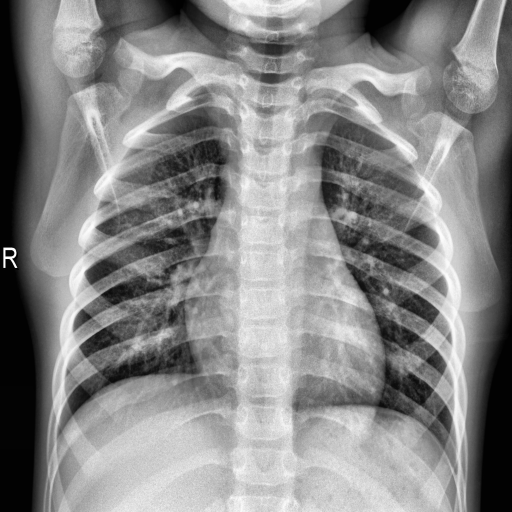
Finding: NORMAL